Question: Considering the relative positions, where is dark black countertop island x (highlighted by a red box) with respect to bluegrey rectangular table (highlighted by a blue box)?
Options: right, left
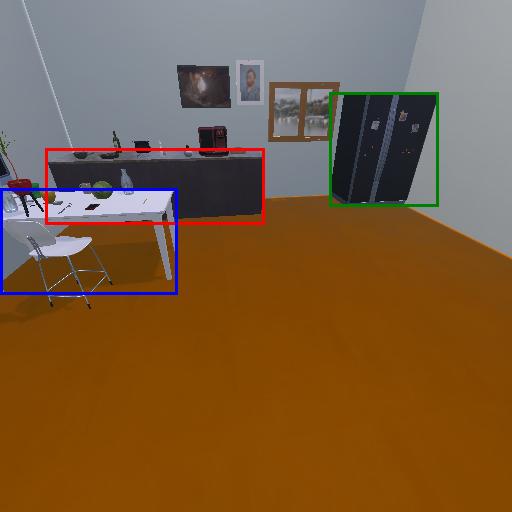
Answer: right